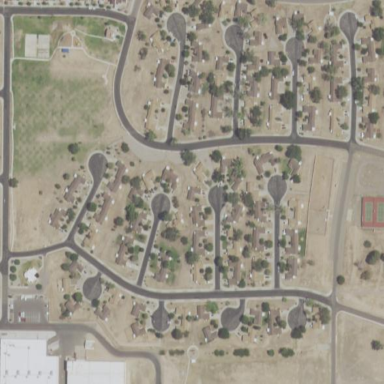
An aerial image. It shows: Residential area within neighborhood.